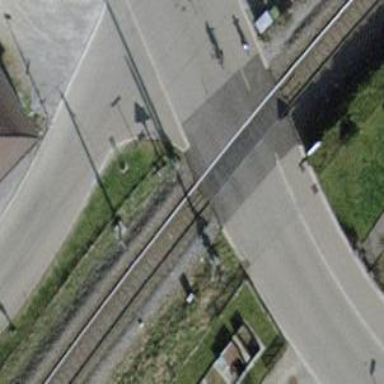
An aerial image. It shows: Level crossing at the railway with full barrier.